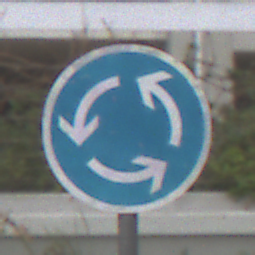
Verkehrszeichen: Kreisverkehr
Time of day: Midday
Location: Outdoor (Urban)
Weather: Overcast
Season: NotSpecified
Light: Natural